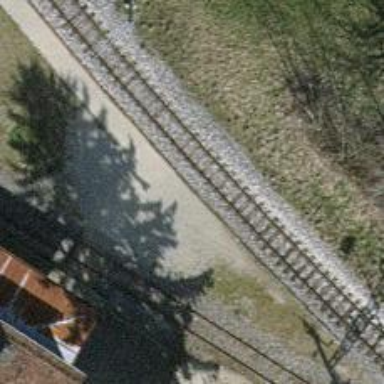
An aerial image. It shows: Railway station.